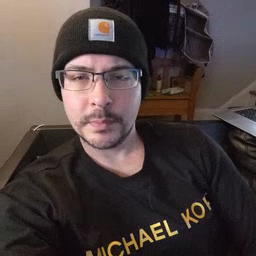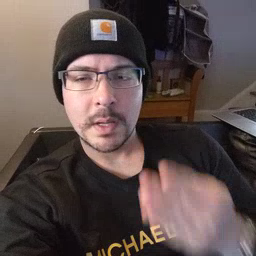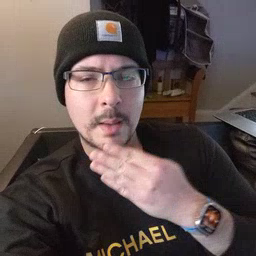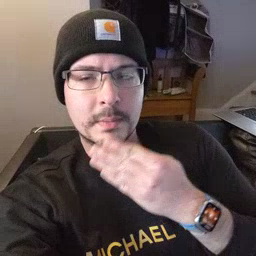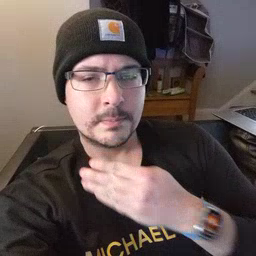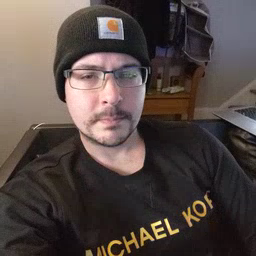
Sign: napkin